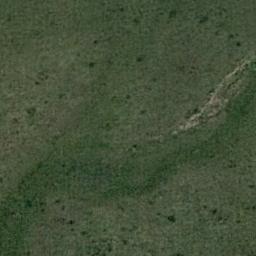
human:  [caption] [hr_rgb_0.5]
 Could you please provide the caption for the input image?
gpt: There is no grass in some parts of the meadow .

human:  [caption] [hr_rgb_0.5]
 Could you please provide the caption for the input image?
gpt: A large strip of lush green grass .

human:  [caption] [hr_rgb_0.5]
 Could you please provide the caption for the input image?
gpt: The entire image is dominated by grass .

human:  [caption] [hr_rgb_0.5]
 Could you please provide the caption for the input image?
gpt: This meadow has different sparsity in different places .

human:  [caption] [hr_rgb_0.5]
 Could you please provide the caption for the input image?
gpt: A sparse green meadow with some grass .